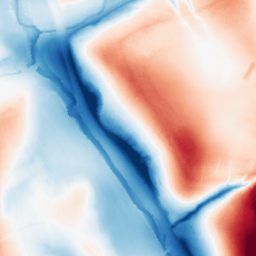
Category: classical
Decomposition family: gaussian_anisotropic
Decomposition parameters: sigma_x: 50
sigma_y: 5
Upsampling method: bicubic
Upsampling parameters: scale: 8
Upsampling scale: 8